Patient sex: M
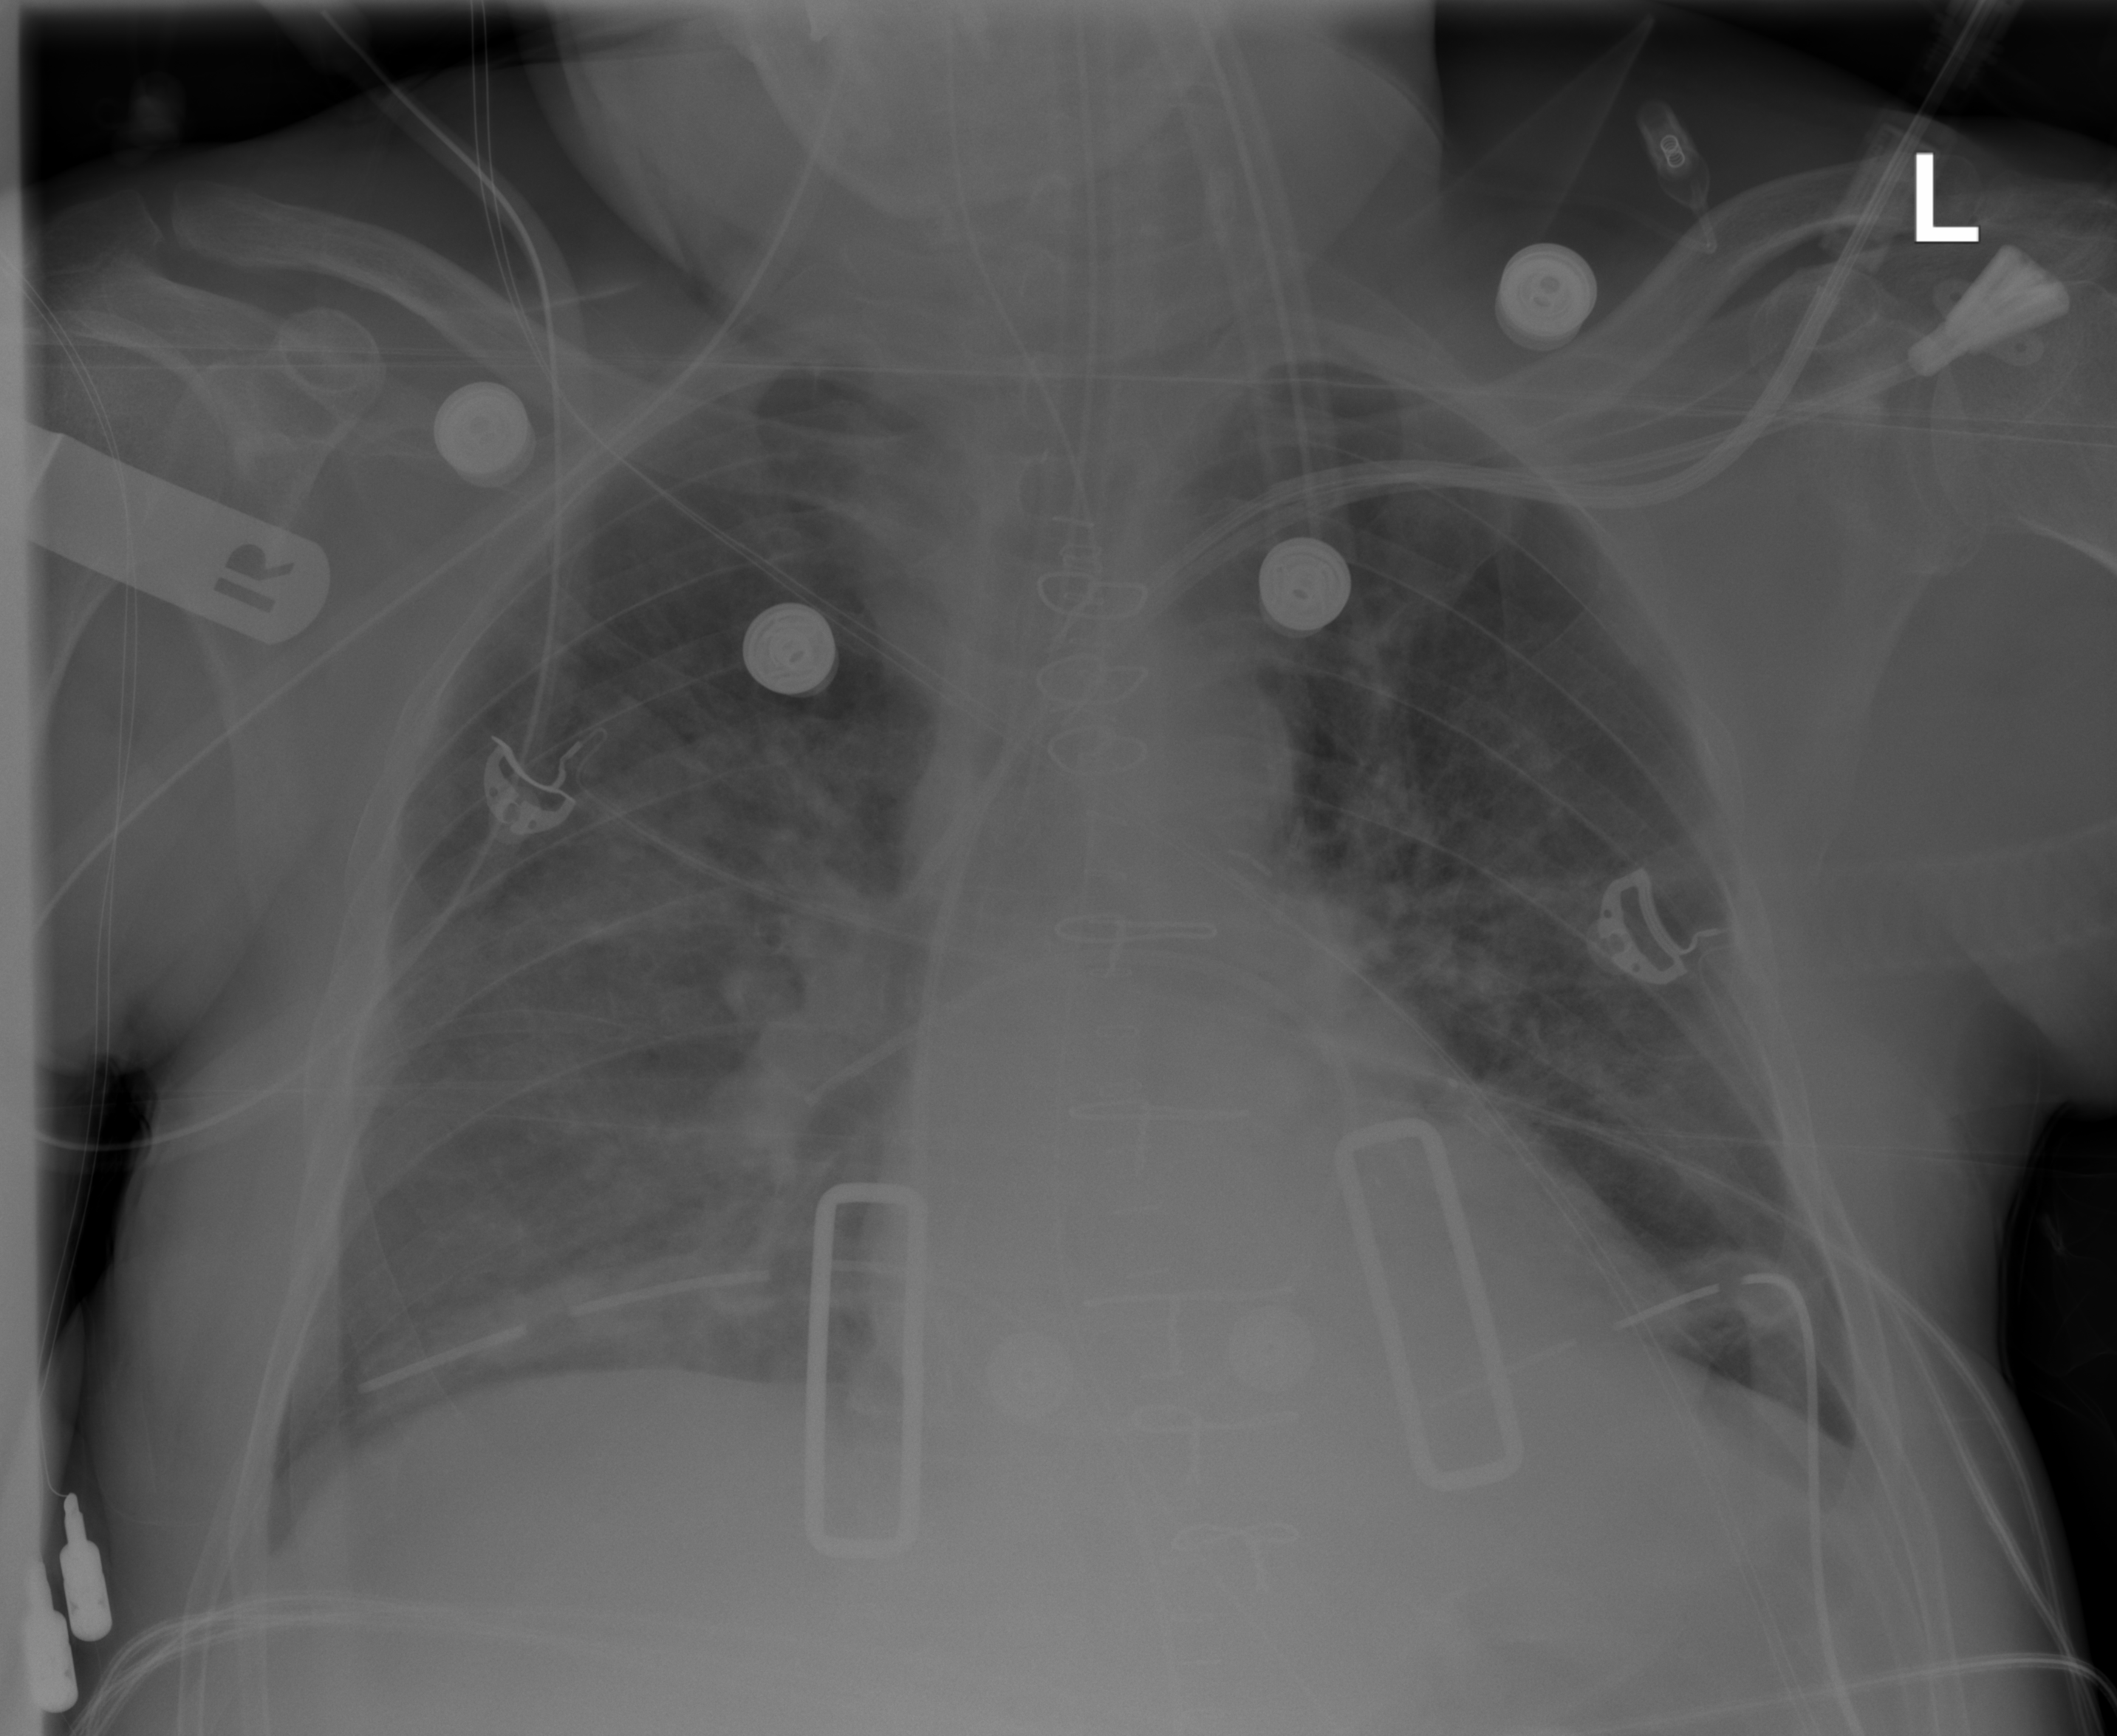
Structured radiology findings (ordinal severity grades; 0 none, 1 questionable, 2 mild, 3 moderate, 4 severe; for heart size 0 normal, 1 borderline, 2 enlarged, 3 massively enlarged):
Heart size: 1
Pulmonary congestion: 2
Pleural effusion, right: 0
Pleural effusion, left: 0
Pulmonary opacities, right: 2
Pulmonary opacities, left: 2
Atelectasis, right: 0
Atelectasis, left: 2